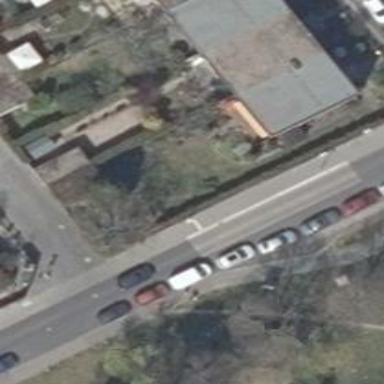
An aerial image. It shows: Public transport stop position.